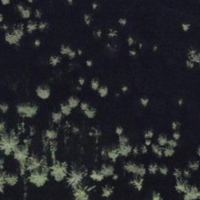
EUNIS habitat code: 43
Species observed at this site:
Achillea macrophylla